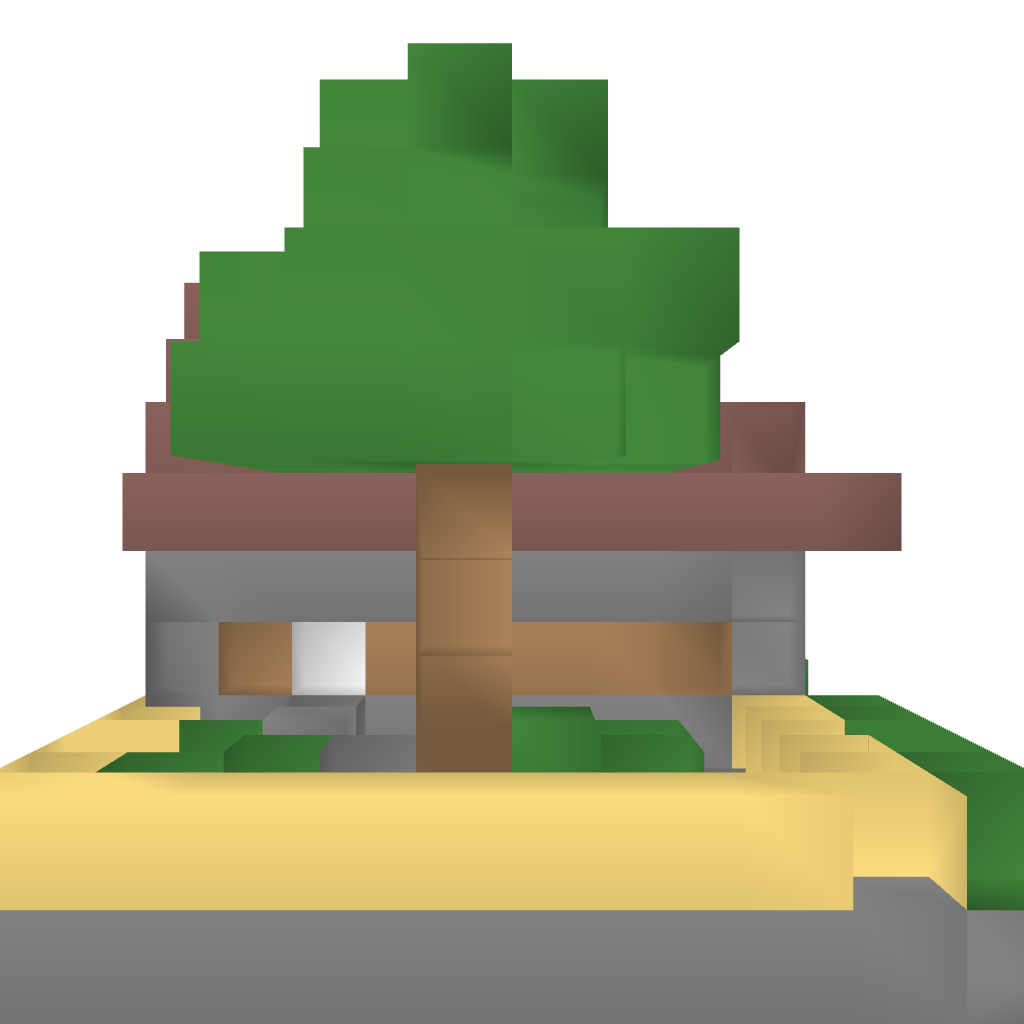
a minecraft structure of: New Villager House! bad low quality